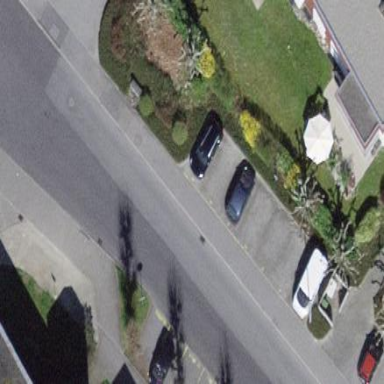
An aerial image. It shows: Street-side parking area.